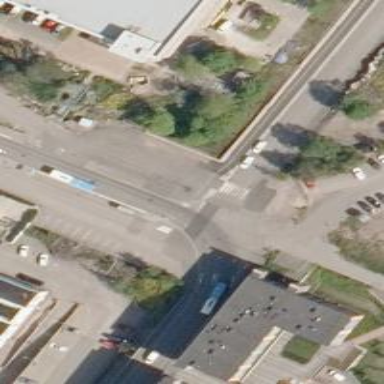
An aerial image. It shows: Unclassified road with embedded tram rails.